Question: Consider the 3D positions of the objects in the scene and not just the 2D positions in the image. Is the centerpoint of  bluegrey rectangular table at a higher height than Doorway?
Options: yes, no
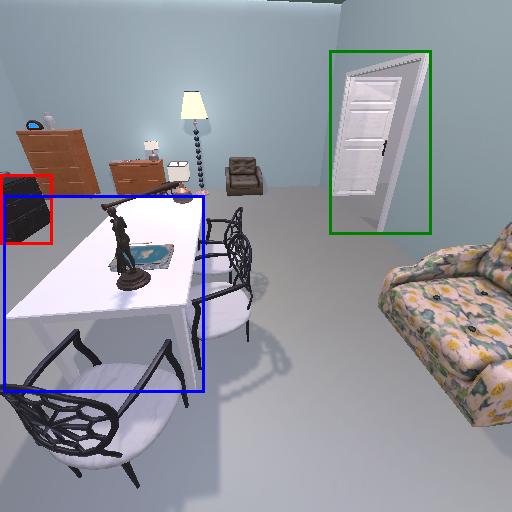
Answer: yes